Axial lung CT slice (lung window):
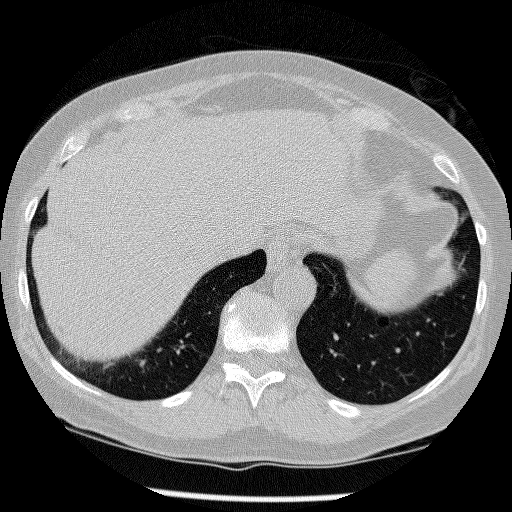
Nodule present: no